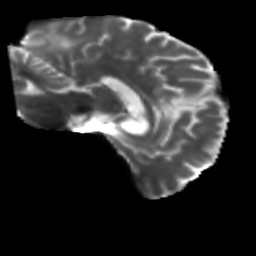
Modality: T2w
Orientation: sagittal
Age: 42
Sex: male
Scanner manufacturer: siemens
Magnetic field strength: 3 T
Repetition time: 5.25 s
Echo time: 0.08 s